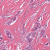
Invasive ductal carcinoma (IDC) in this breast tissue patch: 1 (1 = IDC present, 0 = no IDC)